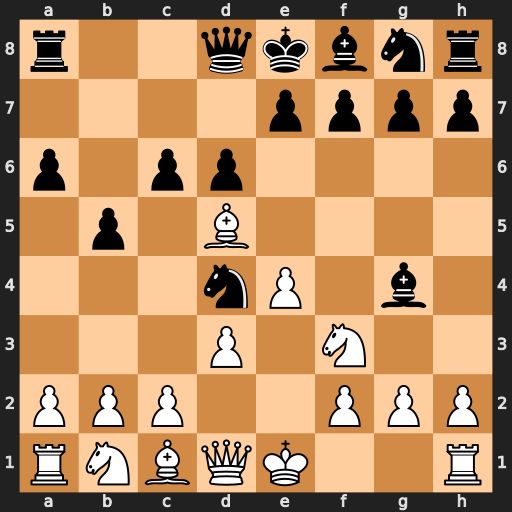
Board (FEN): r2qkbnr/4pppp/p1pp4/1p1B4/3nP1b1/3P1N2/PPP2PPP/RNBQK2R
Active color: w
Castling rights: KQkq
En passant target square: -
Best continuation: Nxd4 cxd5 Qxg4